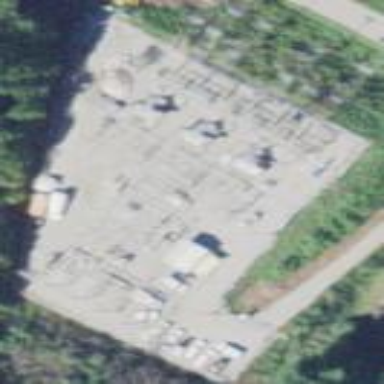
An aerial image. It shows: Distribution substation surrounded by fence.